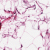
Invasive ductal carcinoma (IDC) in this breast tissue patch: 0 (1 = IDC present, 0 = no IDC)